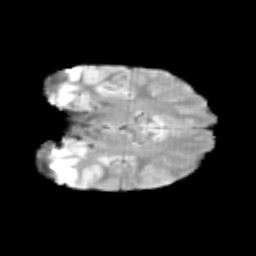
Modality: T2w
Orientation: coronal
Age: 11
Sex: male
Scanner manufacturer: siemens
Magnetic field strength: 3 T
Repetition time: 3.8 s
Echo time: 0.07 s